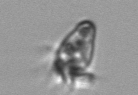
Label: Paratontonia_gracillima